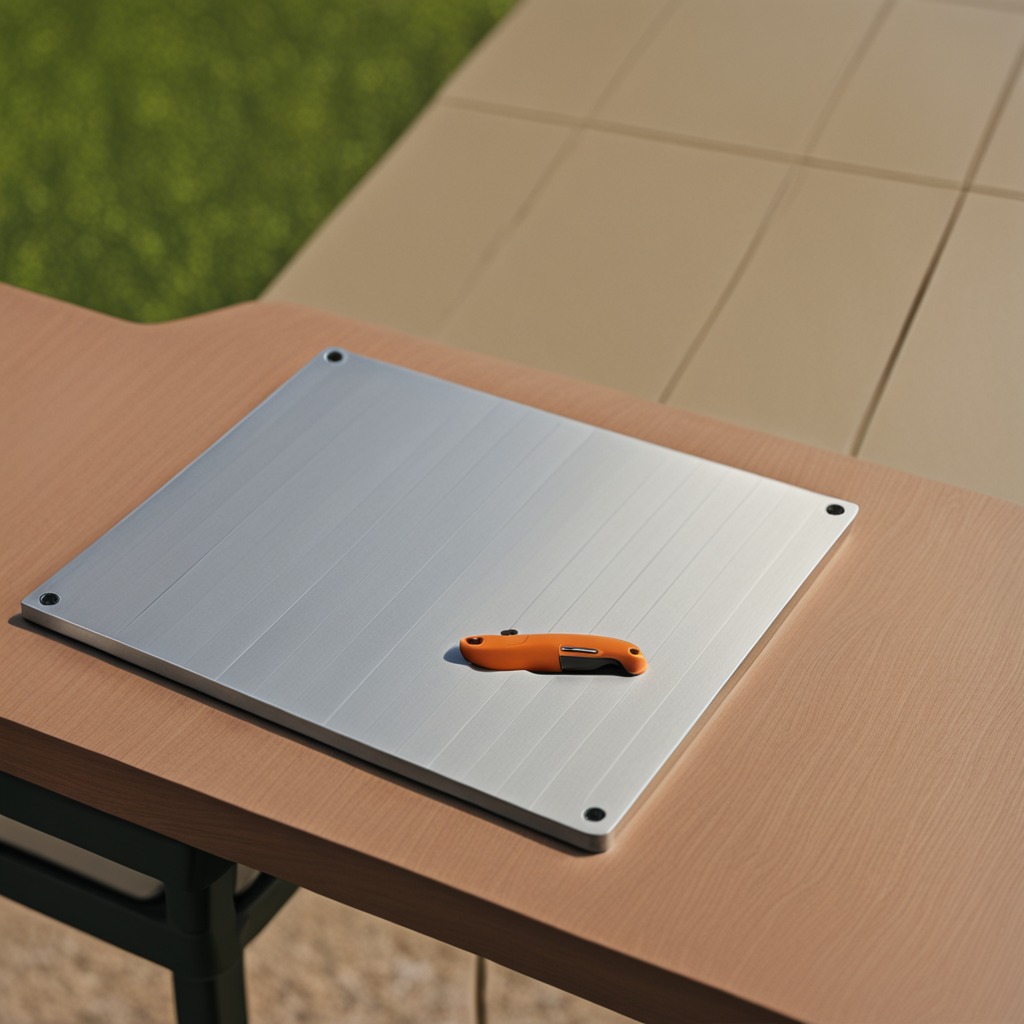
A utility knife is lying on a clean utility table in a temporary outdoor tool station afternoon light present textured surface.